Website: bh-photo
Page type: billing-address
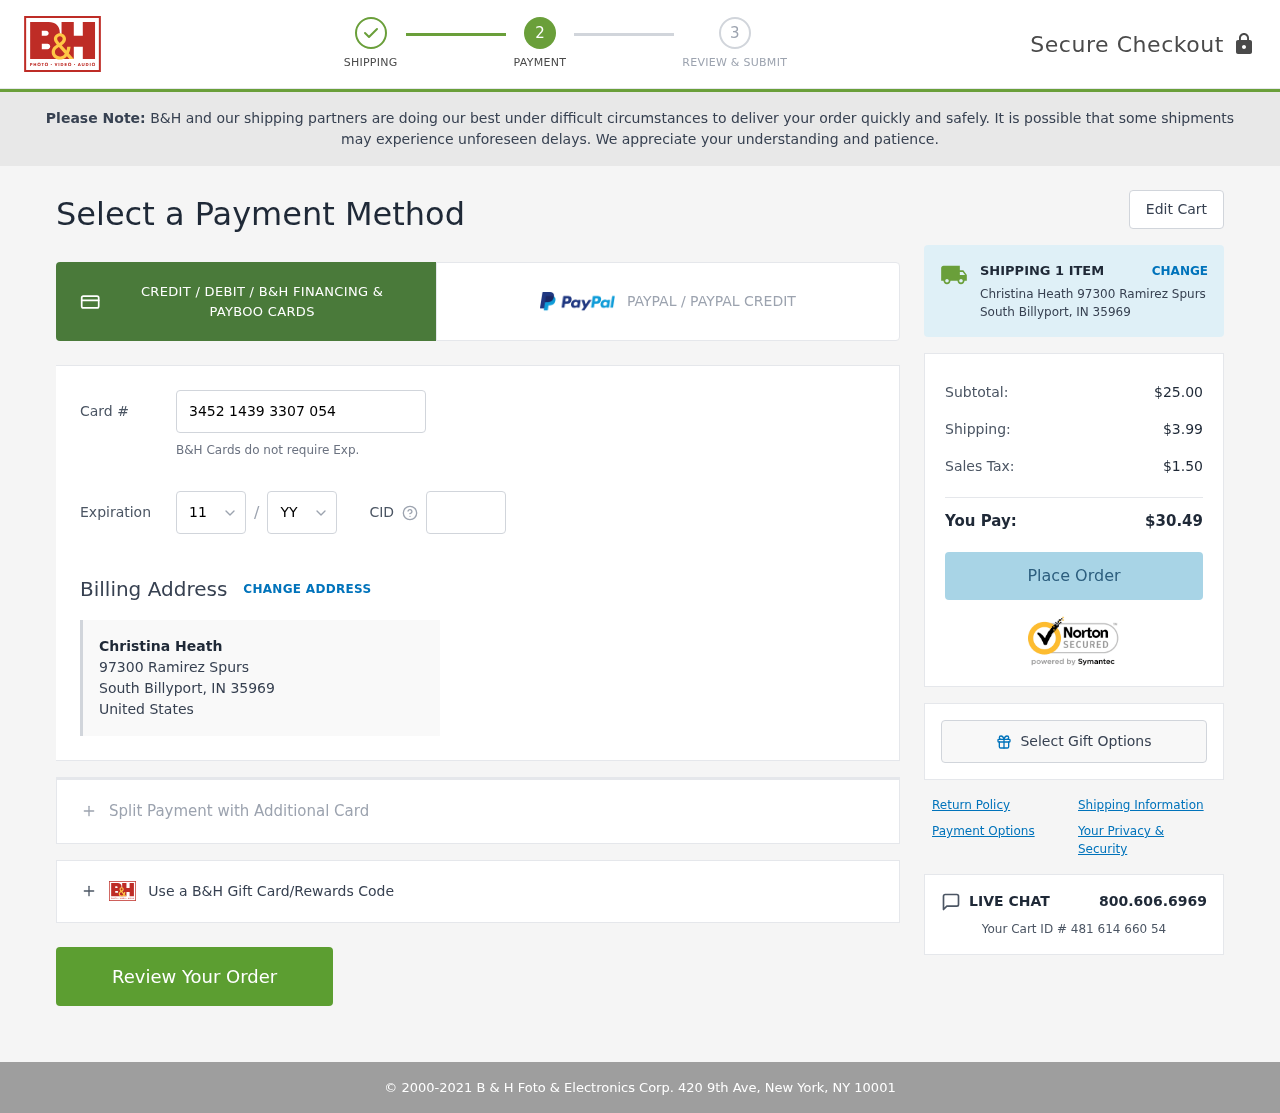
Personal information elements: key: PII_CARD_CVV
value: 7969
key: PII_CARD_EXPIRY_MONTH
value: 11
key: PII_CARD_EXPIRY_YEAR
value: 26
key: PII_CARD_NUMBER
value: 3452 1439 3307 054
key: PII_CITY
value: South Billyport
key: PII_COUNTRY
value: United States
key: PII_FULLNAME
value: Christina Heath
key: PII_POSTCODE
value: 35969
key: PII_STATE_ABBR
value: IN
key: PII_STREET
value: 97300 Ramirez Spurs
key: PII_FULLNAME2
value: Christina Heath
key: PII_CITY_STATE
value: South Billyport, IN
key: PII_POSTCODE_FULL
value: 35969
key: PII_POSTCODE_NUMERIC
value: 35969
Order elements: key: ORDER_NUM_ITEMS
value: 1
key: ORDER_SUBTOTAL
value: $25.00
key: ORDER_SHIPPING_COST
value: $3.99
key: ORDER_TAX
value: $1.50
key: ORDER_TOTAL
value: $30.49
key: ORDER_ID
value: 481 614 660 54